Interaction volume radius: 5 \u00c5
Interaction volume height: 15 \u00c5
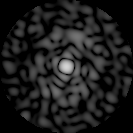
Disorder parameter: 0.8687